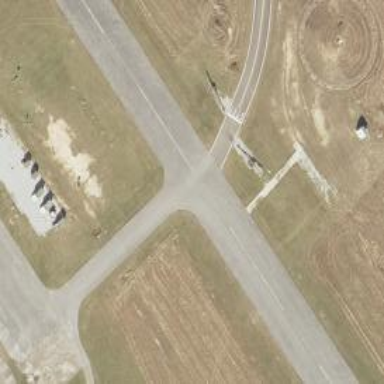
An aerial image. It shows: View of taxiway at the airport.